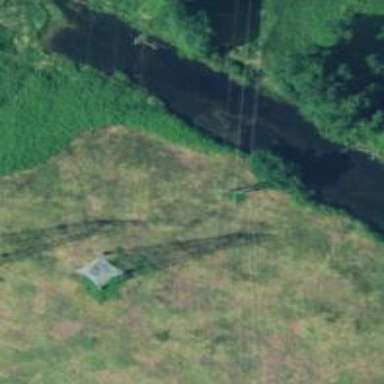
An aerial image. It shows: Power tower.